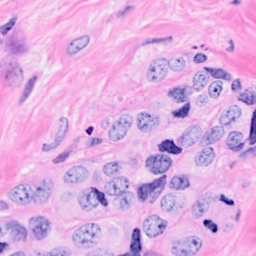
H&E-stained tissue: Breast